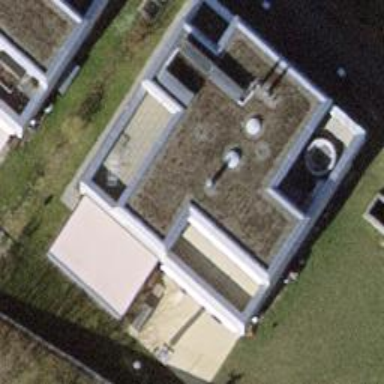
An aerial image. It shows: Terrace building.